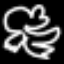
Label: frog